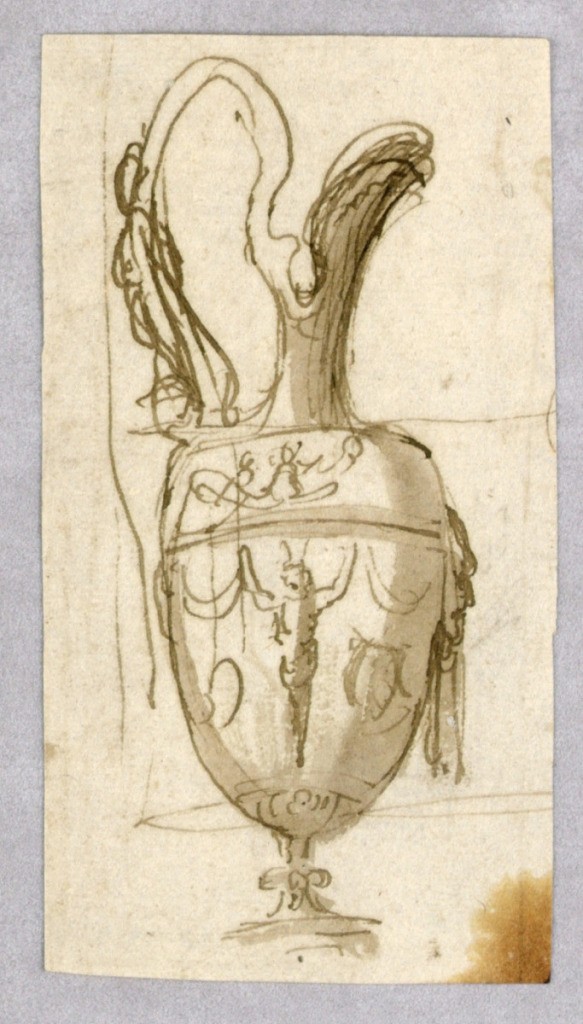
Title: Design for a Pitcher
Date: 1550–1600
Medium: Pen and ink, brush and wash on paper
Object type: Drawing
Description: Sketch of a pitcher, spout facing right. Handel was figural ornament. Suggestion of grotesque decoration on body.